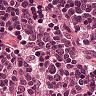
Metastatic tissue present: no